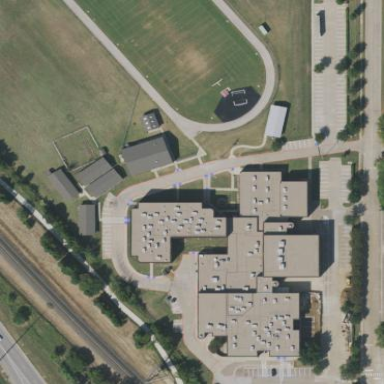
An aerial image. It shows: School.